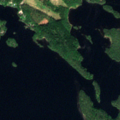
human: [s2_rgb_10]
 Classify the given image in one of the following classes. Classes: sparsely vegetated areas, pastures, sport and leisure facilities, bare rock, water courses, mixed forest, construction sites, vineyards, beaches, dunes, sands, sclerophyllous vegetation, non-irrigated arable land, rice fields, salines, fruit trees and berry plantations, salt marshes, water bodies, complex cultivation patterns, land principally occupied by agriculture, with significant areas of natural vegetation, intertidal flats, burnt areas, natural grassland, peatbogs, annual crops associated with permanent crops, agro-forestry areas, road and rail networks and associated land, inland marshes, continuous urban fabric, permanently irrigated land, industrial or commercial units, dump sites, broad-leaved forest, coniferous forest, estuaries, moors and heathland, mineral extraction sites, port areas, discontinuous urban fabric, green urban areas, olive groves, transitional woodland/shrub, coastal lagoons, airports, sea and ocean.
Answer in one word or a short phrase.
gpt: coniferous forest, mixed forest, water bodies